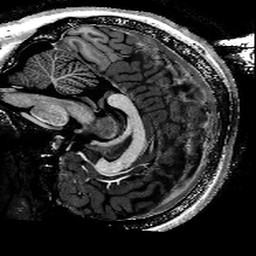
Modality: T1w
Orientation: sagittal
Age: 22
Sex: male
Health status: healthy
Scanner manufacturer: siemens
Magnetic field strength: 9.4 T
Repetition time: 6 s
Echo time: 0.003 s